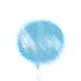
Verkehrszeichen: GetrennterRadUndGehwegRadwegRechts
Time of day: SunriseSunset
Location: Outdoor (Nature)
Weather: PartlyCloudy
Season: NotSpecified
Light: Natural